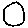
Label: circle